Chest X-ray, PA view. Patient: 62 years old, sex F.
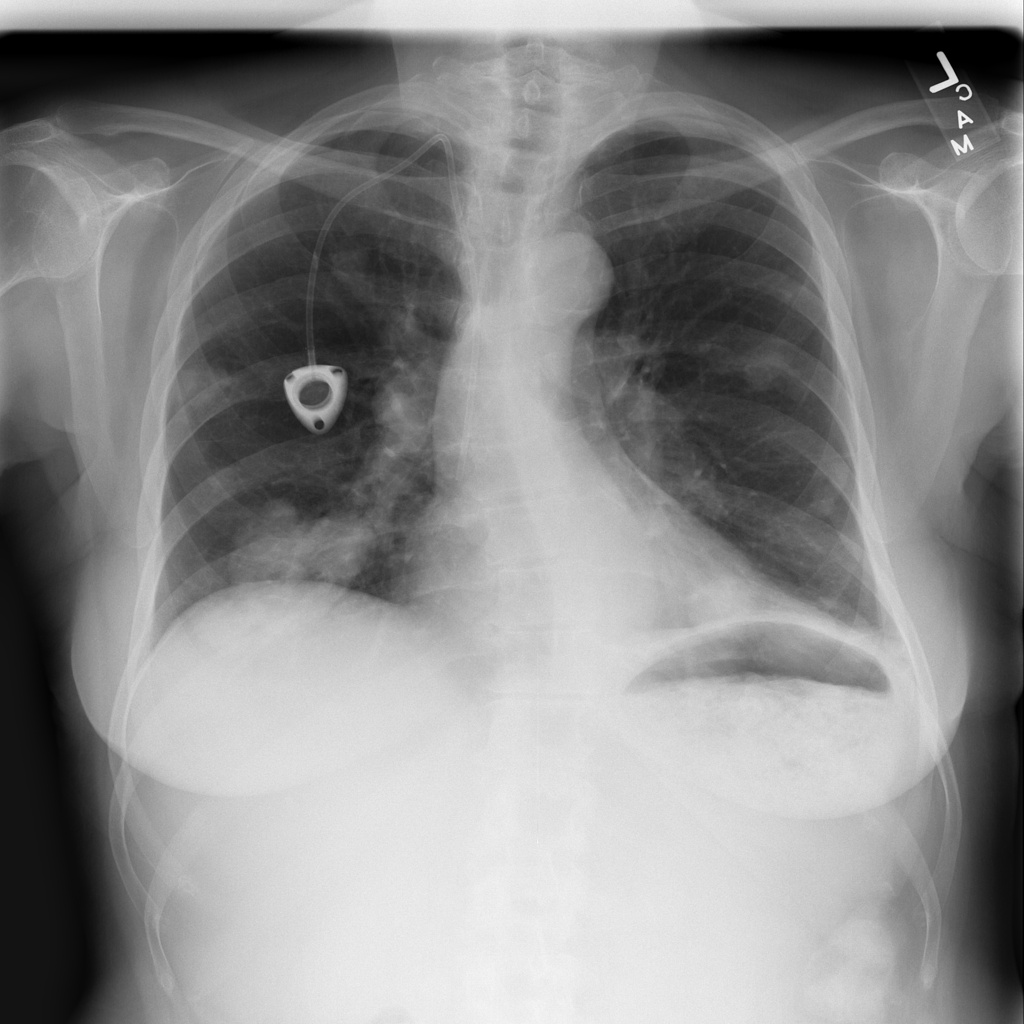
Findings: Mass